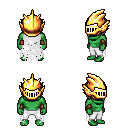
a pixel art fantasy rpg character, male body template, orc, green skin, white tattered cape, white pants, gray pageboy hairstyle, gold helm, leather bracers, four views (front, back, left, right), 2x2 character sprite sheet, small pixel art, hard edges, no anti-aliasing